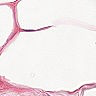
Metastatic tissue present: no